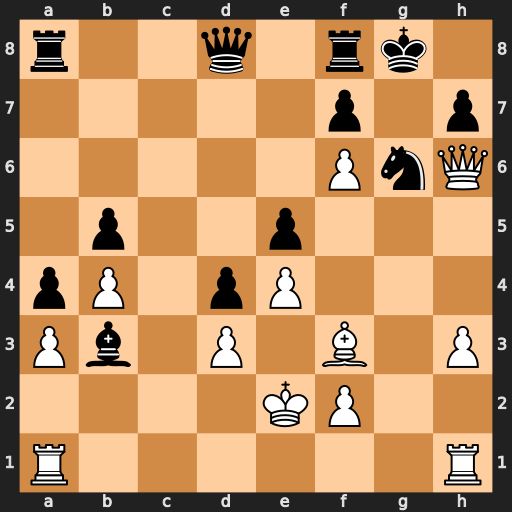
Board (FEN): r2q1rk1/5p1p/5PnQ/1p2p3/pP1pP3/Pb1P1B1P/4KP2/R6R
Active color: w
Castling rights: -
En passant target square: -
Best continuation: Qg7#